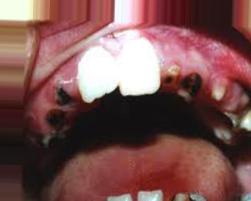
Condition: Caries